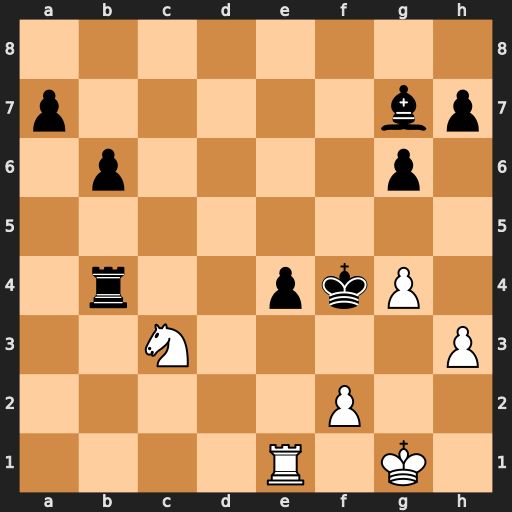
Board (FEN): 8/p5bp/1p4p1/8/1r2pkP1/2N4P/5P2/4R1K1
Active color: w
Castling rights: -
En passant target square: -
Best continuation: Nd5+ Ke5 Nxb4